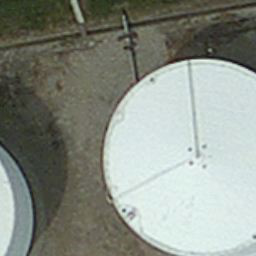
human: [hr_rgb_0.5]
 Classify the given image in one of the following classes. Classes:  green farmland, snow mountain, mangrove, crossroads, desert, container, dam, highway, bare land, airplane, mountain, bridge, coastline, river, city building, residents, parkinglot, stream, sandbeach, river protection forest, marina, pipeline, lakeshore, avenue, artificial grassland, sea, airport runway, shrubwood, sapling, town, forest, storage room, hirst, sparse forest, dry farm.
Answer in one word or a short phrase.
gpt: storage room